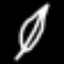
Label: leaf